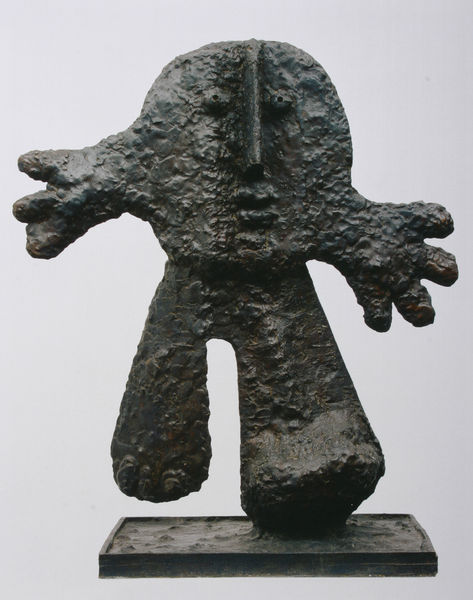
Titel: Personnage (enfant), Figur (Kind)
Künstler: Pablo Picasso
Standort: Baden-Baden
Institution: Museum Frieder Burda
Schlagwörter: hand, kopf, körper, bewegung, finger, grau, mund, nase, schwarz, arme, augen, gesicht, lang, mensch, sockel, stein, hände, flach, gehen, auge, figur, kind, lippen, rund, skulptur, ton, beine, bein, moderne, laufen, modern, dick, bronze, plastik, plinthe, zehen, dünn, foto, fotografie, greifen, kugel, picasso, schreiten, balance, strukturiert, miro, kopffüssler, kugelrund